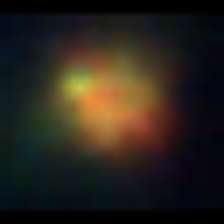
Taxon: NanoPlankton
Group: Other